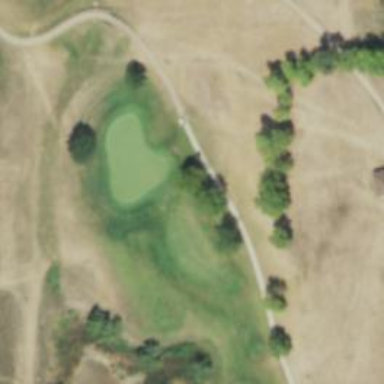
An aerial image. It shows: View of golf hole.